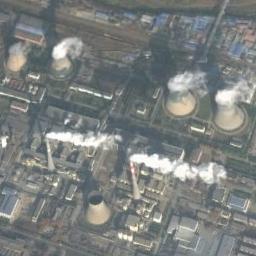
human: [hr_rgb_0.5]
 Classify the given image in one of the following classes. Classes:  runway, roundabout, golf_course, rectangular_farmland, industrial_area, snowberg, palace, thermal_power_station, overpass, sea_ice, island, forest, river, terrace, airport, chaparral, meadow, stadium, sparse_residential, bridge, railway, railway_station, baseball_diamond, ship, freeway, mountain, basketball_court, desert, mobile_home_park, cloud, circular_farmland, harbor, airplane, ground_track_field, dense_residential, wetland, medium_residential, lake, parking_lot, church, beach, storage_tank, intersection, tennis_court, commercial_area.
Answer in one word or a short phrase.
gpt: thermal_power_station